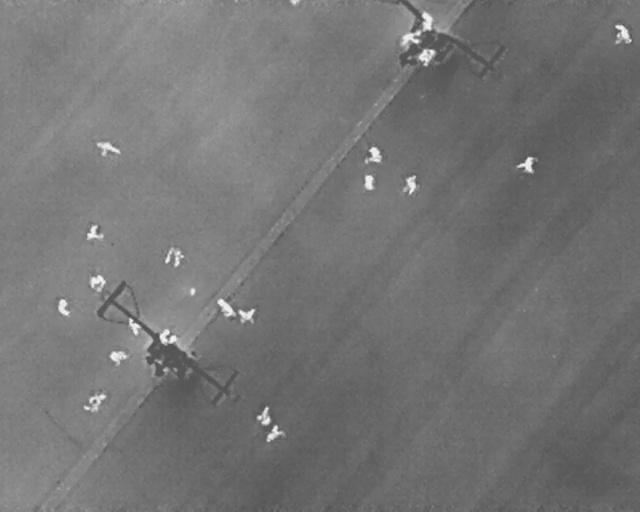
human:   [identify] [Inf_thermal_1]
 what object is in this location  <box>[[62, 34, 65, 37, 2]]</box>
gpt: <ref>1 large person at the center</ref>

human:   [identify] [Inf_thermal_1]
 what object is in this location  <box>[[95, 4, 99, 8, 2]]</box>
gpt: <ref>1 large person at the top right</ref>

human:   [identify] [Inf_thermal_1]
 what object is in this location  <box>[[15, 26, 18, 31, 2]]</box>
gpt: <ref>1 large person at the top left</ref>

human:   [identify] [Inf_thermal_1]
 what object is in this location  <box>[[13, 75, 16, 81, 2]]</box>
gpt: <ref>1 large person at the bottom left</ref>